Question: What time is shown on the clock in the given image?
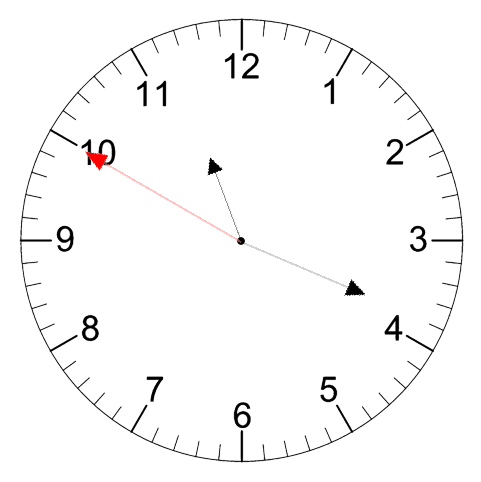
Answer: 11:18:50